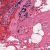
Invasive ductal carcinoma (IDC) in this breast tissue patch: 0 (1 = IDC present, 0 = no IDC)